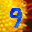
Label: 9